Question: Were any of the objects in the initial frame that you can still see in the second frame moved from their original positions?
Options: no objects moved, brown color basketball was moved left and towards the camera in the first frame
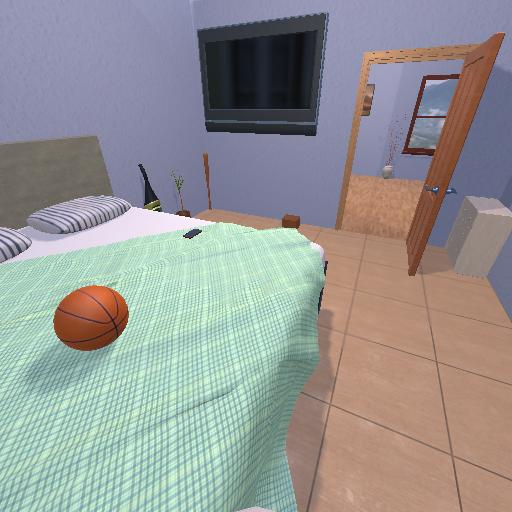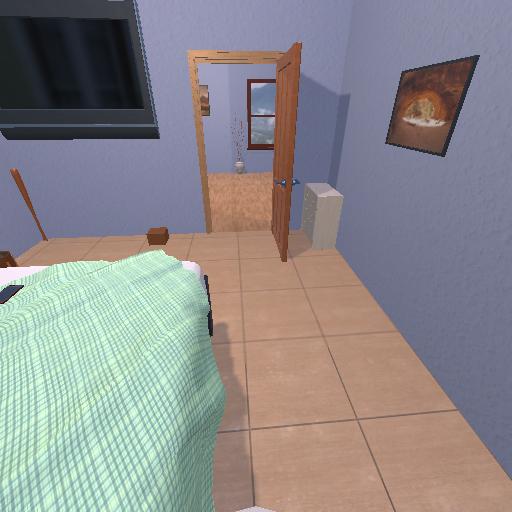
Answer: no objects moved